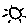
Label: sun